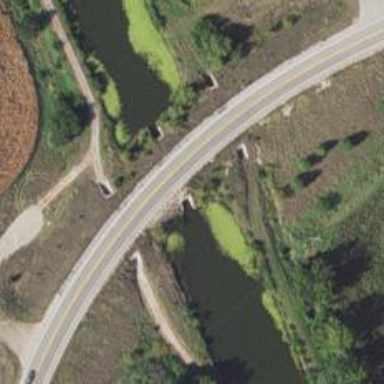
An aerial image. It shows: Culvert underpass for canal.